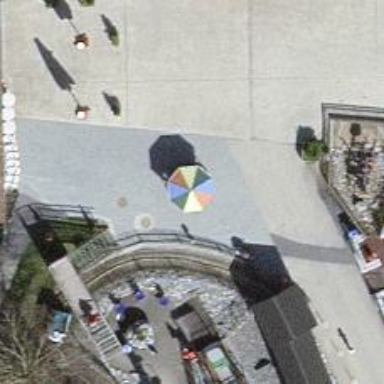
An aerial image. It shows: Carousel attraction.